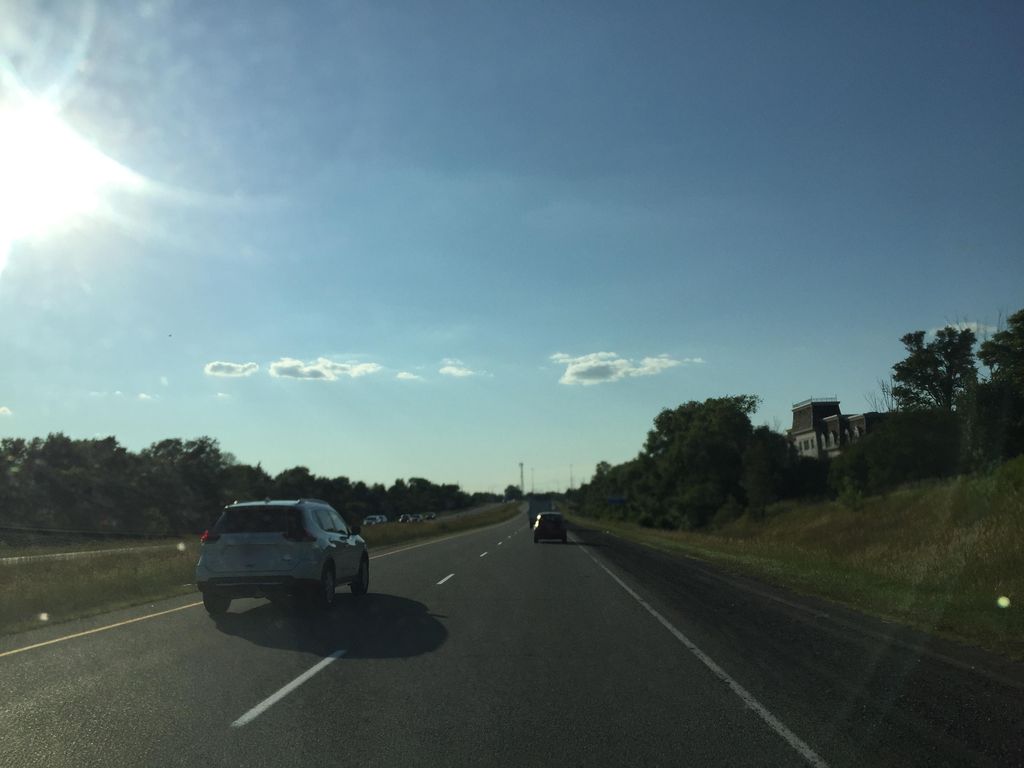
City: kitchener-waterloo